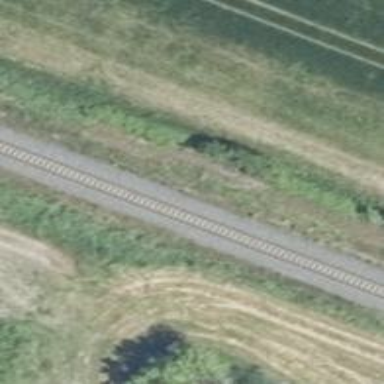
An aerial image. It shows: Solitary milestone along the railway.